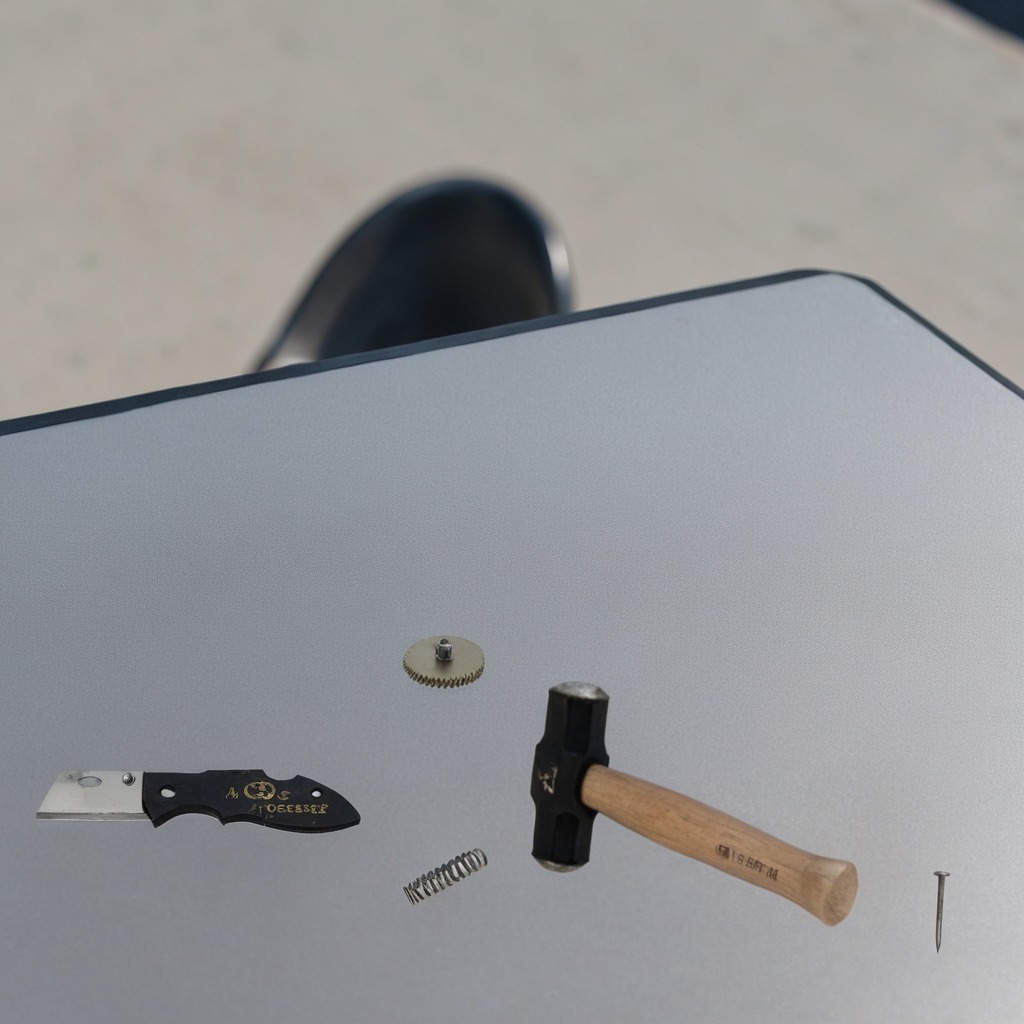
A steel gear with teeth, a utility knife, a hammer, an iron nail, and a coiled metal spring are lying on the utility table in a temporary outdoor tool station.